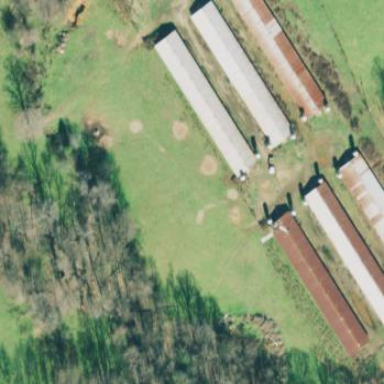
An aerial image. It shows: Poultry house.